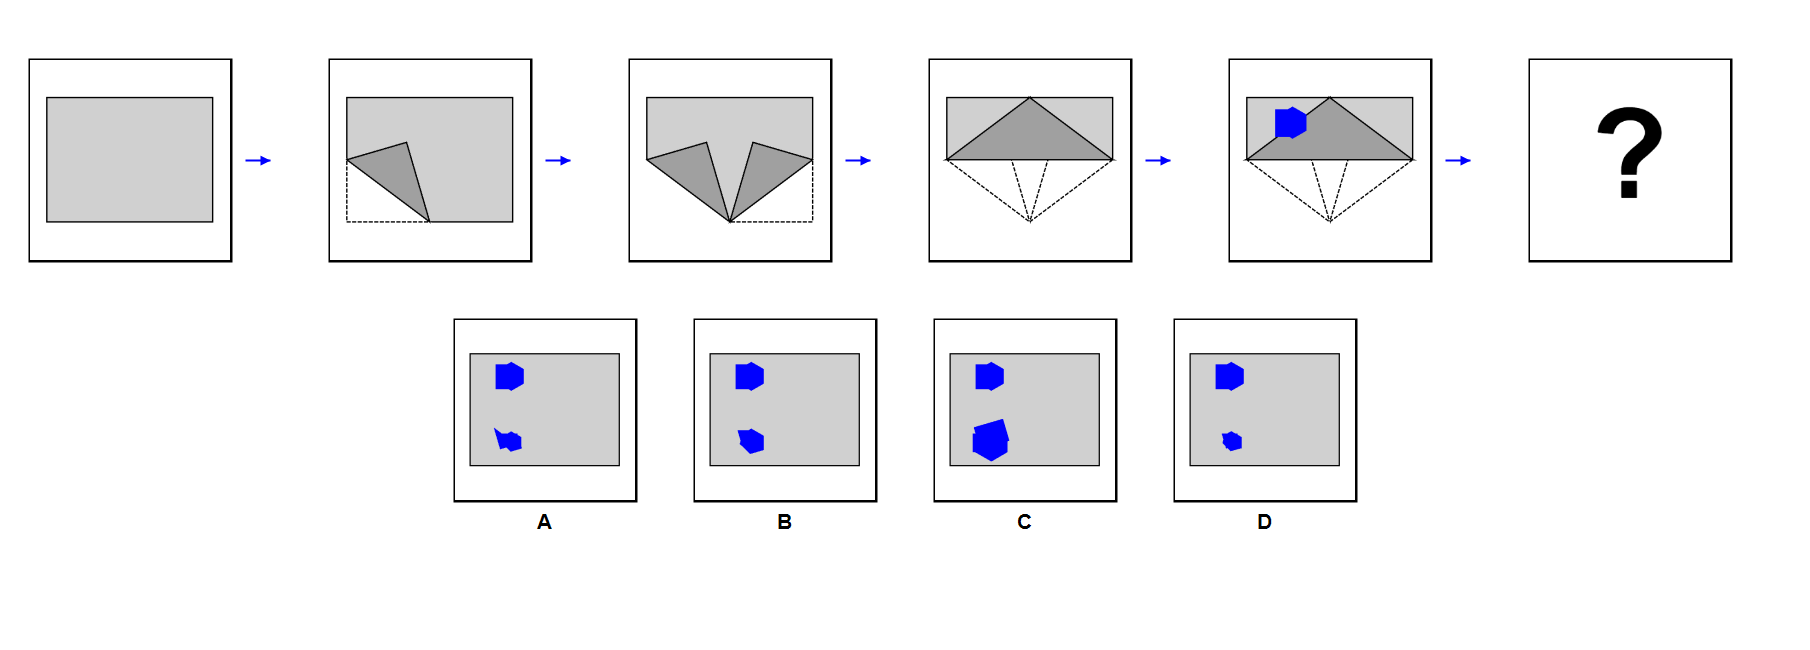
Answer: B